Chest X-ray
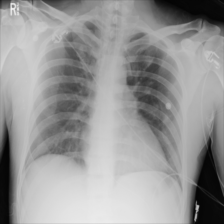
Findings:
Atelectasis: negative
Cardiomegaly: negative
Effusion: negative
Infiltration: negative
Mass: negative
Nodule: negative
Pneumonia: negative
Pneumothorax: negative
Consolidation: negative
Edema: negative
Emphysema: negative
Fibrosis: negative
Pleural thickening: negative
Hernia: negative